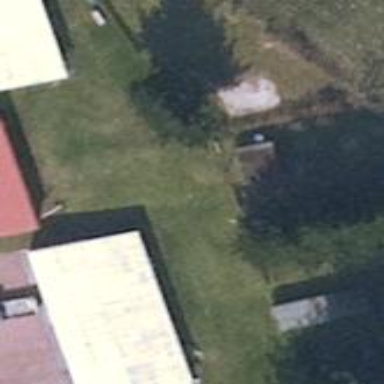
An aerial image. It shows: Group of garages.